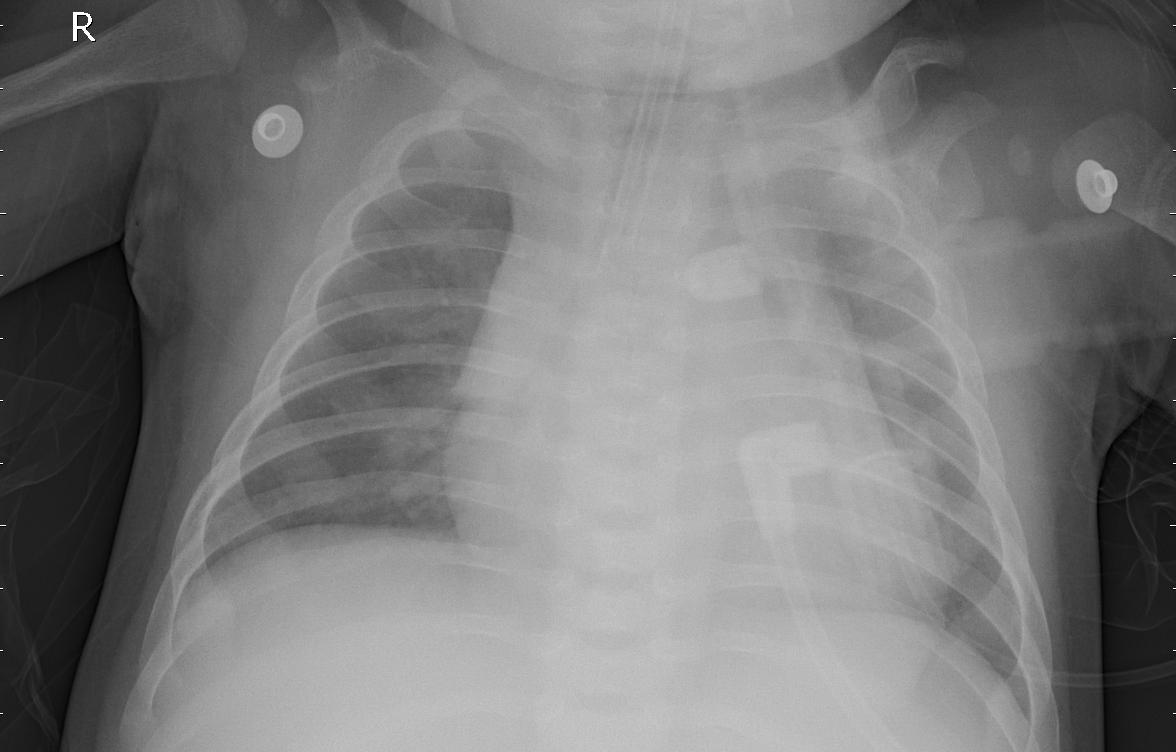
Diagnosis: PNEUMONIA